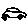
Label: car